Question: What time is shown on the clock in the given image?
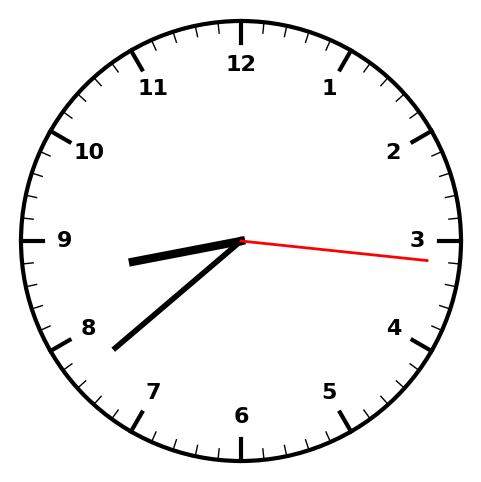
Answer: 08:38:16